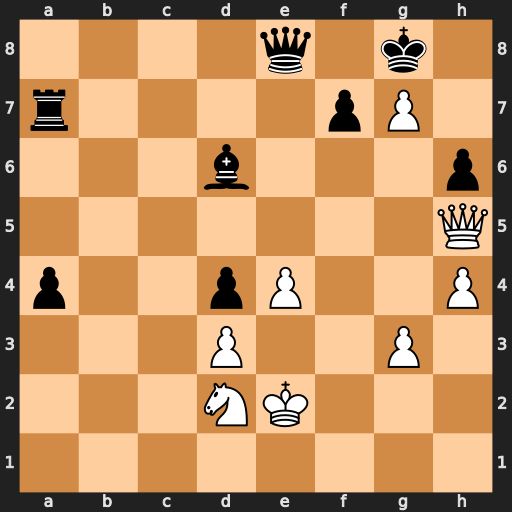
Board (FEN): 4q1k1/r4pP1/3b3p/7Q/p2pP2P/3P2P1/3NK3/8
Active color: w
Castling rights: -
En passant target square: -
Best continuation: Qxh6 f6 Qh8+